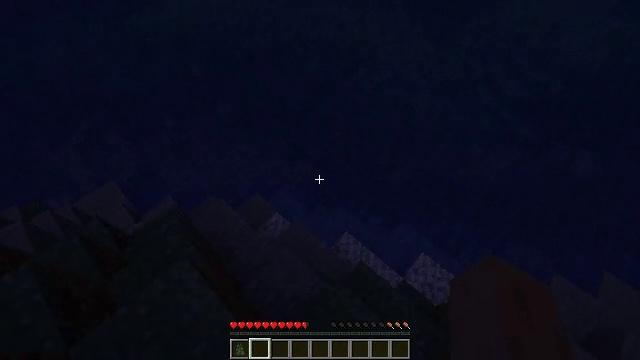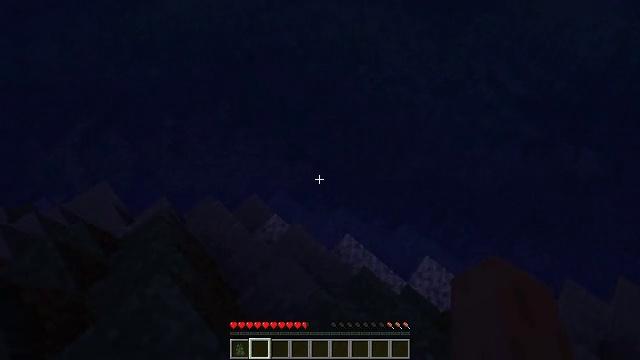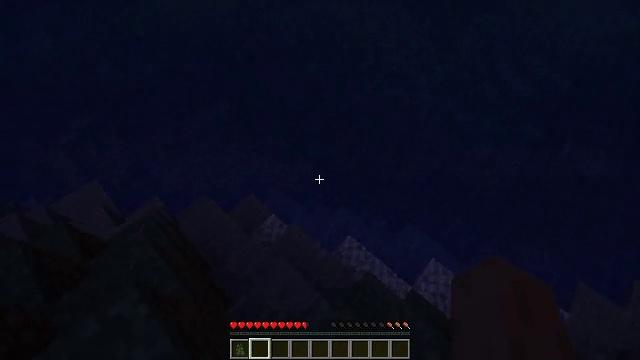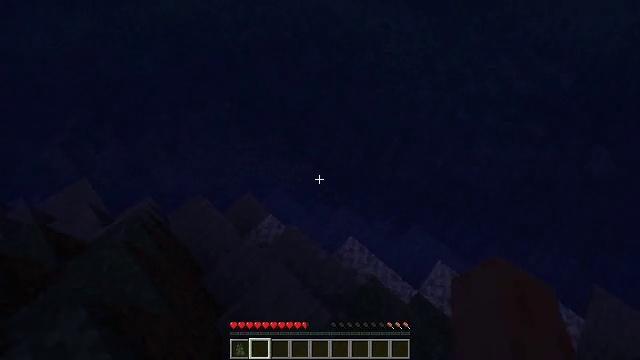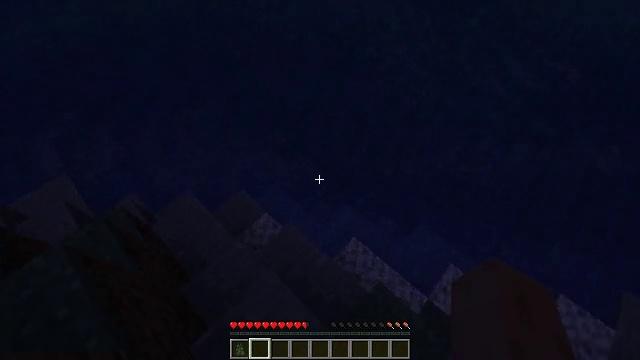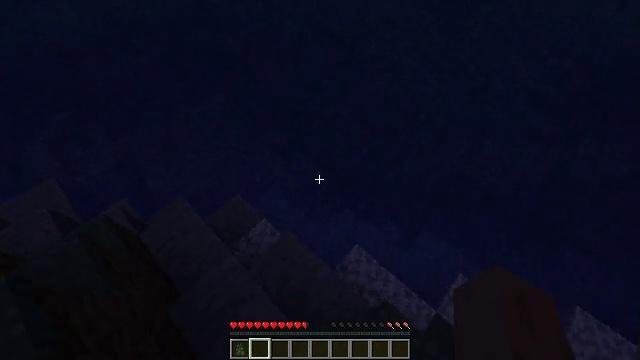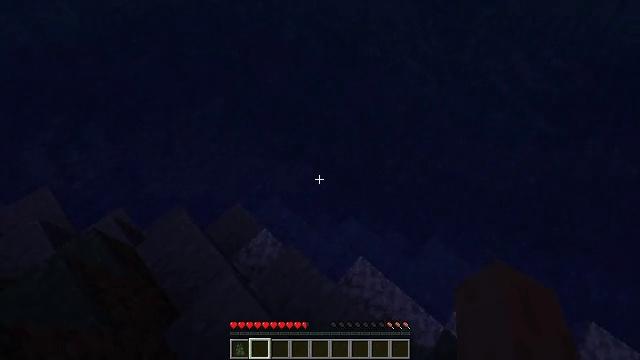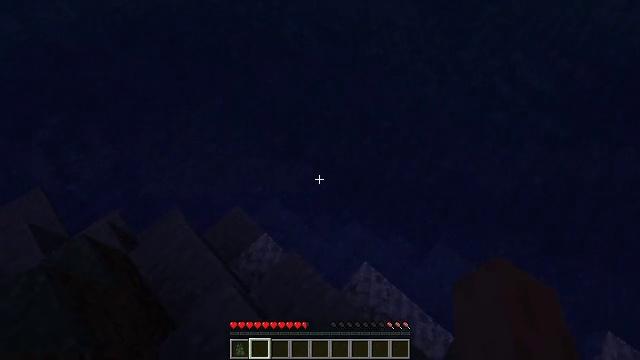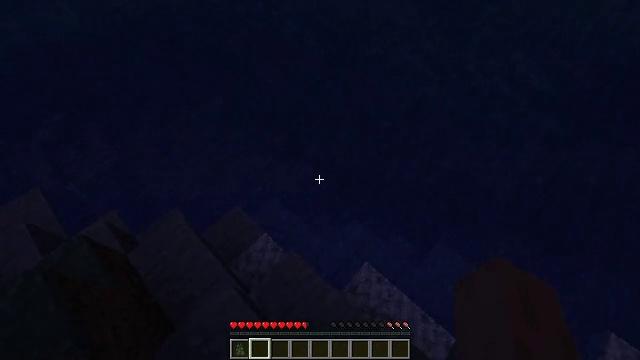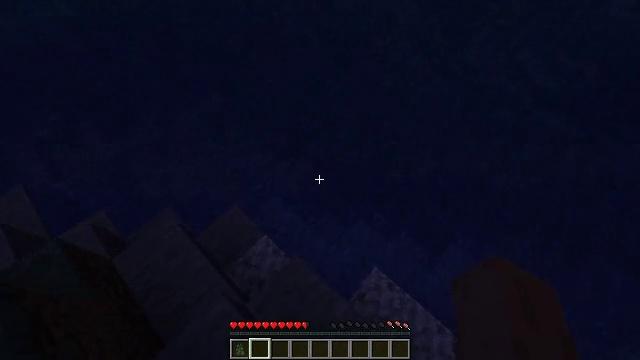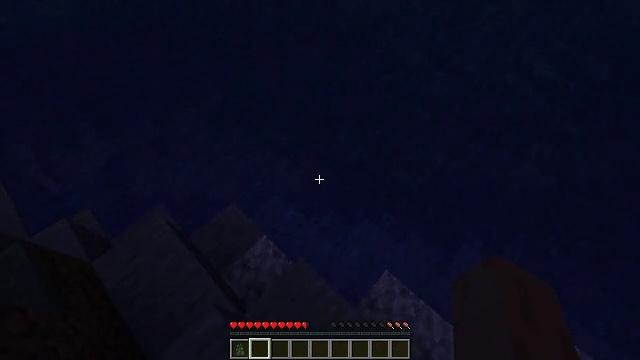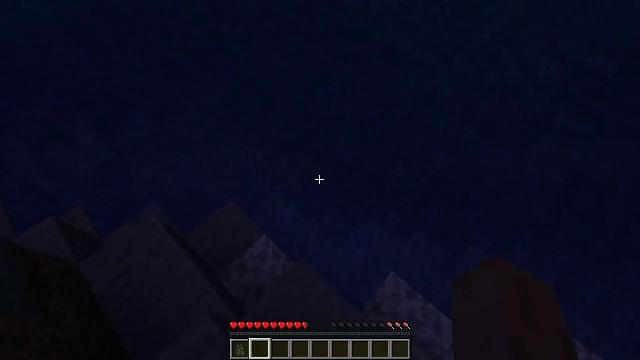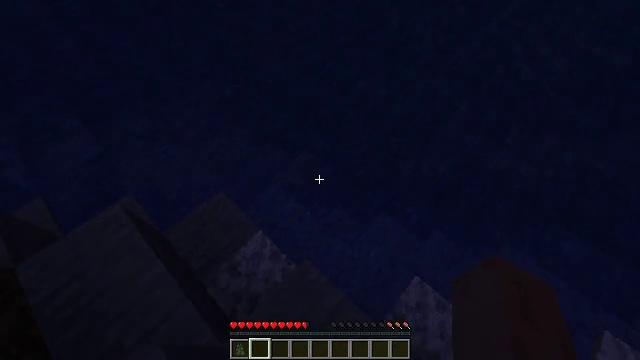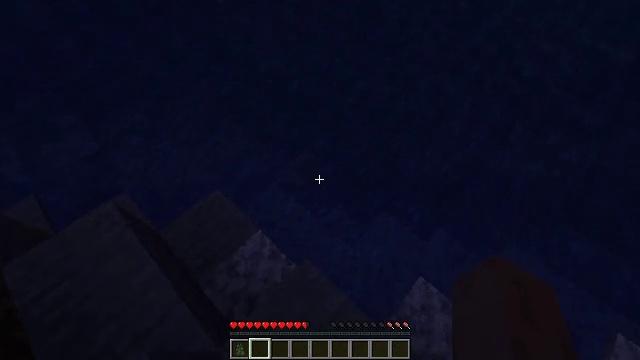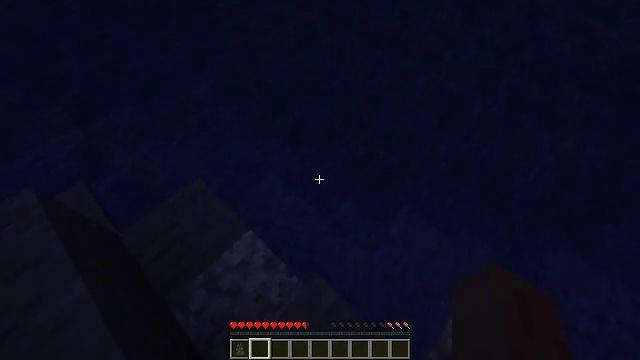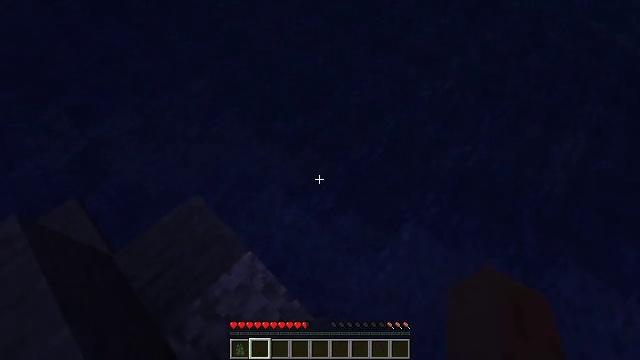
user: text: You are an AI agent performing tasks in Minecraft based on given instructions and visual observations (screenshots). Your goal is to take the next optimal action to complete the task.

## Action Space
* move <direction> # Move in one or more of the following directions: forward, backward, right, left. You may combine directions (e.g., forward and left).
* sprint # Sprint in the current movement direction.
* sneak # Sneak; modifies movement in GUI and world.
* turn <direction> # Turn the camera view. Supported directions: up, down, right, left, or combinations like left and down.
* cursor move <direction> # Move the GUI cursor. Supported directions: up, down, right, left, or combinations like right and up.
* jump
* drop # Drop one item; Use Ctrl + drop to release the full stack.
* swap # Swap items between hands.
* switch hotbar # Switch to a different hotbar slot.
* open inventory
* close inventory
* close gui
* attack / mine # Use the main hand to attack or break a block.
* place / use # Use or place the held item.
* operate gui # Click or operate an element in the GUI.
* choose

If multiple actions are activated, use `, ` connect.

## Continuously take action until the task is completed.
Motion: motion action
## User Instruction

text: Collect the sea lantern for its light.
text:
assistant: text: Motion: move forward
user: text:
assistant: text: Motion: move forward
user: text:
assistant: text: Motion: move forward
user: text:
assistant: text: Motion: move forward
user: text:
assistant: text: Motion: move forward
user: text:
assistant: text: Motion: move forward and move left
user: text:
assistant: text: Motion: move forward and move left
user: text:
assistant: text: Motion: move forward and move left
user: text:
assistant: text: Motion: move forward and move left
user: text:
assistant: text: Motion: move forward and move left
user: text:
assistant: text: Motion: move forward
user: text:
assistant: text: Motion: move forward
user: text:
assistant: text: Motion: move forward
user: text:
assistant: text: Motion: move forward
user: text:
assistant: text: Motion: move forward
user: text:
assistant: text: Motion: move forward, turn up
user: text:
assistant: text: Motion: move forward, turn up
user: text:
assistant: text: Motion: move forward, turn up
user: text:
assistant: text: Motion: move forward, turn up
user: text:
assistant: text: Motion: move forward, turn up
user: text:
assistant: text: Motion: move forward, jump
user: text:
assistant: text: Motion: move forward, jump
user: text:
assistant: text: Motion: move forward, jump
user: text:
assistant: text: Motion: move forward, jump
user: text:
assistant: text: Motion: move forward, jump
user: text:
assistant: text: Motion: move forward
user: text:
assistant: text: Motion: move forward, turn up
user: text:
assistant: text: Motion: move forward, turn up
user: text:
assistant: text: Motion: move forward, turn right and up
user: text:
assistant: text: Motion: move forward, turn right and up